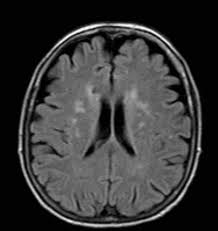
Label: notumor